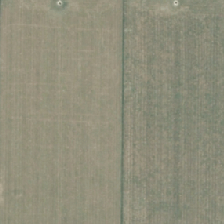
Land cover: shortrotation_cropland